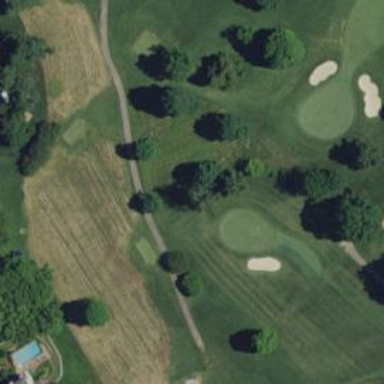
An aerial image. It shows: Golf hole.